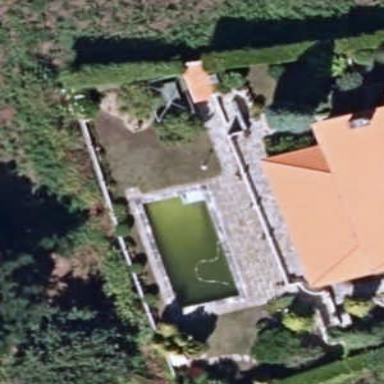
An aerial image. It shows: Swimming pool located in leisure land.